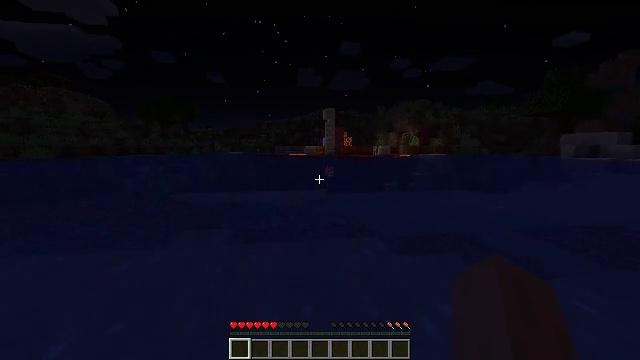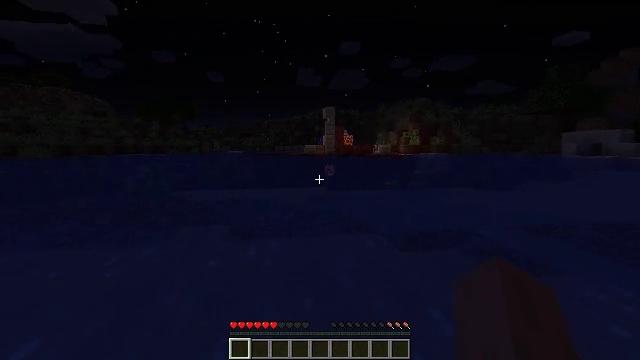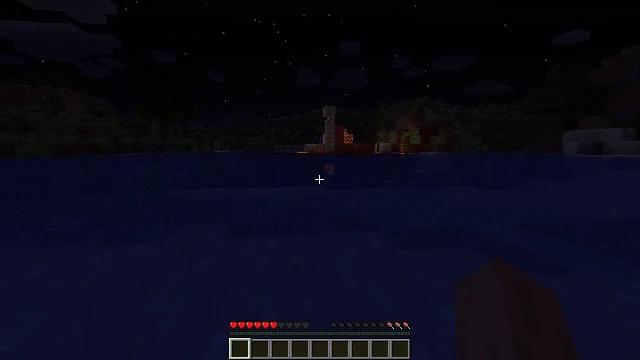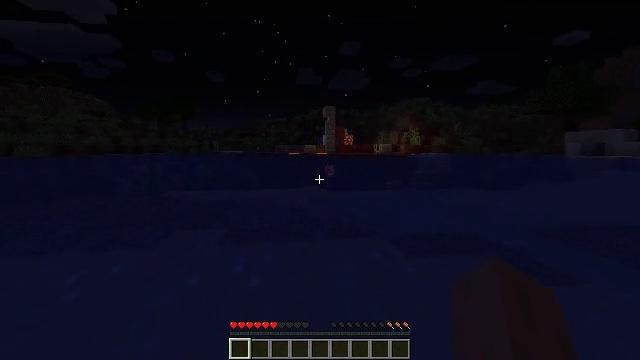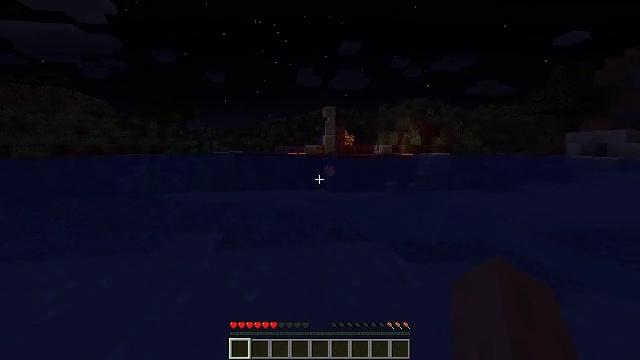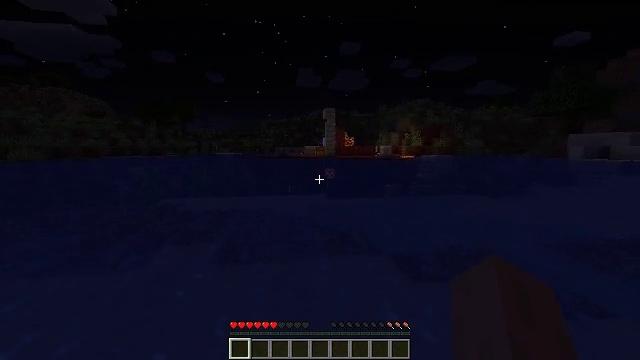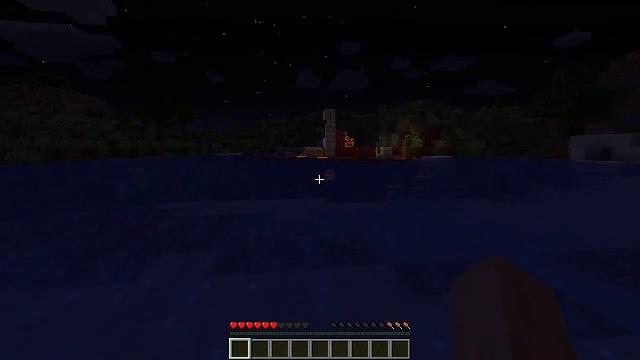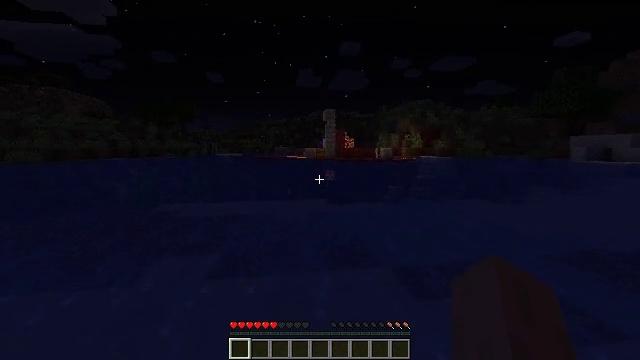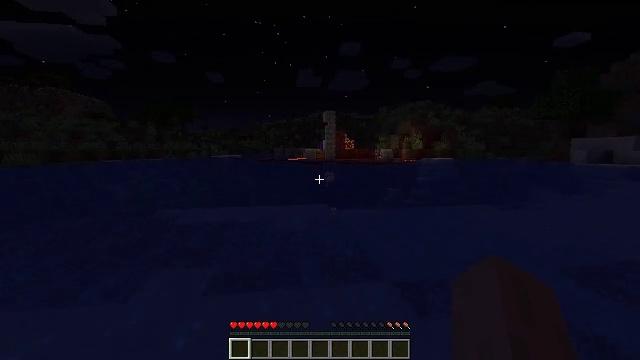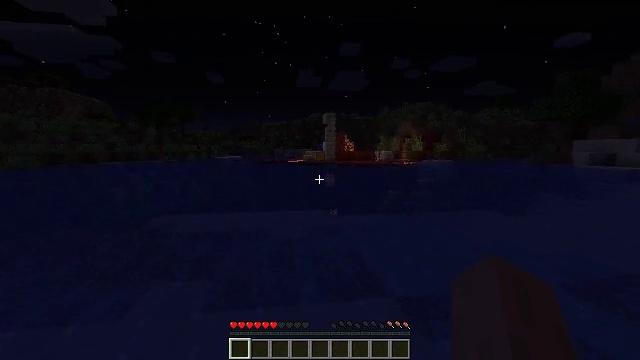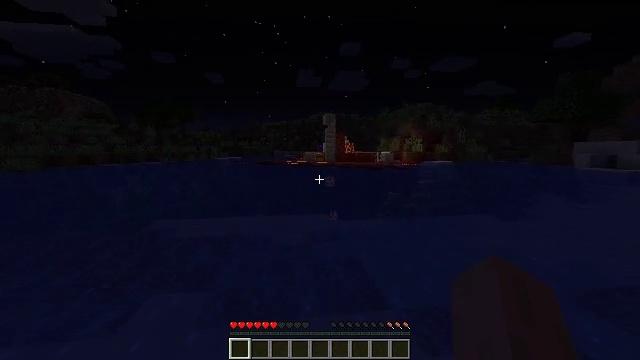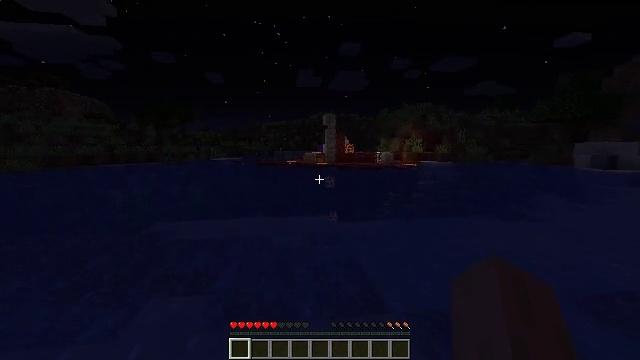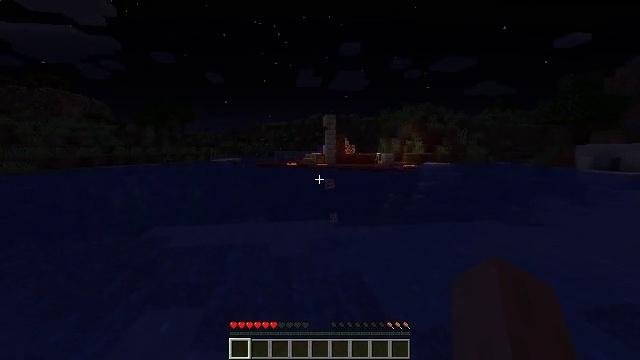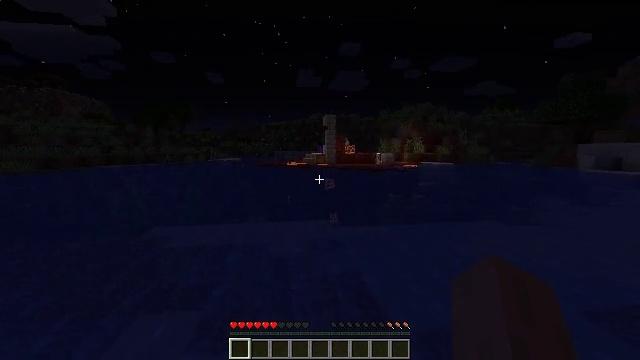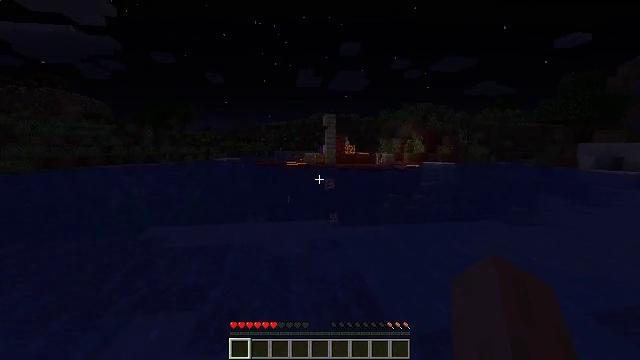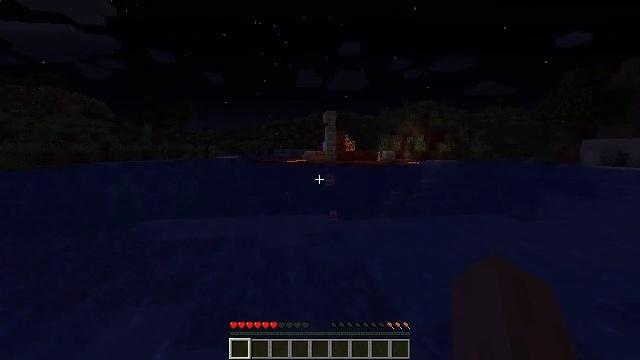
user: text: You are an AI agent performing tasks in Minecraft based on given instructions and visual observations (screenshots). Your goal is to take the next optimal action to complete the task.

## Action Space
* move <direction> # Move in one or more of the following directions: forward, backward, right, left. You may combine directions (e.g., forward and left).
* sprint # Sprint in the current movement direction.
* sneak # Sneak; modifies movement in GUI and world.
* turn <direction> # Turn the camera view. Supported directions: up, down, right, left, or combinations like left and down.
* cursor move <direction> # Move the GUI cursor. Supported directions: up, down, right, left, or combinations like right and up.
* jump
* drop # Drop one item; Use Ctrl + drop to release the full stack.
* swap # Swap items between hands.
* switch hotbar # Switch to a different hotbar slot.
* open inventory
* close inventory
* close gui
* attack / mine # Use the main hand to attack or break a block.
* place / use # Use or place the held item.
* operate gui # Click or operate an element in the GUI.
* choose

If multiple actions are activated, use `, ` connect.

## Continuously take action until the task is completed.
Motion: motion action
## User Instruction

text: Break the grass block.
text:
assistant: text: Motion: move forward, jump
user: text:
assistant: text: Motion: move forward, jump
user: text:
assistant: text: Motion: move forward, jump
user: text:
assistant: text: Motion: move forward, jump
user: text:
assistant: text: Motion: move forward, jump
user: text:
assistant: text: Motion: move forward, jump
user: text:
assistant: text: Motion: move forward, jump
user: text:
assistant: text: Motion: move forward, jump
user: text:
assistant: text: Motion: move forward, jump
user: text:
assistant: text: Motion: move forward, jump
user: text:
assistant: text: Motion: move forward, jump
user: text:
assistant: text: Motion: move forward, jump
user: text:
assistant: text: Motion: move forward, jump
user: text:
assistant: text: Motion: move forward, jump
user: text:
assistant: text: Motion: move forward, jump
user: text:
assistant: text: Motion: move forward, jump
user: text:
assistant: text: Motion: move forward, jump
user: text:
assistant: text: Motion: move forward, jump
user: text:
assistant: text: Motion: move forward, jump
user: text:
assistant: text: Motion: move forward, jump
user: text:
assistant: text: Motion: move forward, jump
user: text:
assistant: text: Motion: move forward, jump
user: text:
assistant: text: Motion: move forward, jump
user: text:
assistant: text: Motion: move forward, jump
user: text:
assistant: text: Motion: move forward, jump
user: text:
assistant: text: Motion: move forward, jump
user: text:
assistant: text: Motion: move forward, jump
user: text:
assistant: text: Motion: move forward, jump
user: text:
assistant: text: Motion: move forward, jump
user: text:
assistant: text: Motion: move forward, jump